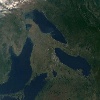
Label: land